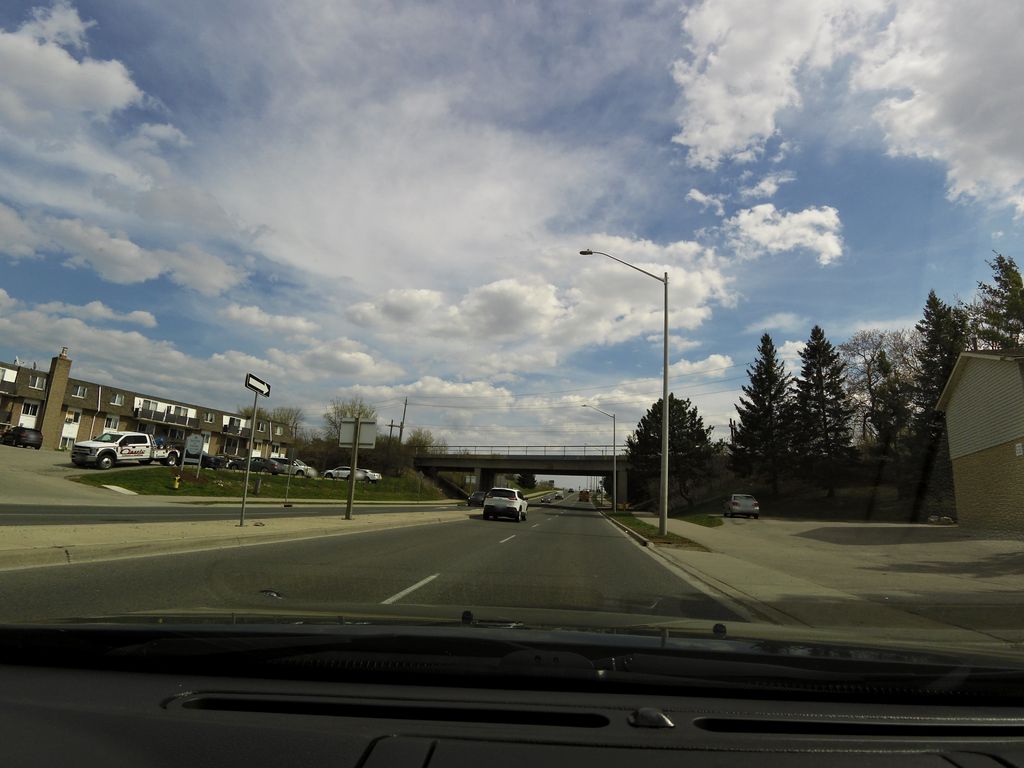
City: kitchener-waterloo